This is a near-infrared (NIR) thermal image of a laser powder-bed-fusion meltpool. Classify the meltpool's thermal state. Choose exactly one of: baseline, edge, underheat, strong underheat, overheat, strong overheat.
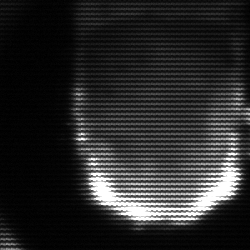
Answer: baseline